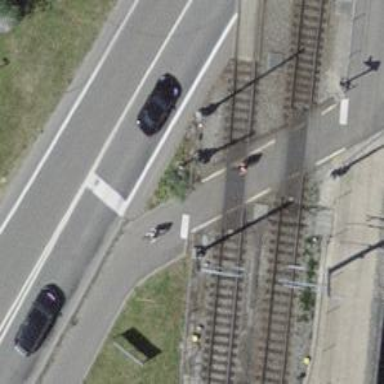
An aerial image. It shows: Full barrier level crossing on railway.